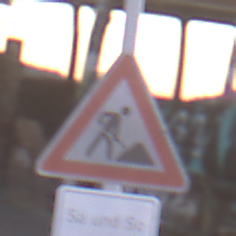
Verkehrszeichen: Arbeitsstelle
Zusatzzeichen unten: ZeitangabenMitBeschraenkungAufWochentage8
Umgebung: Outdoor, Suburban
Tageszeit: SunriseSunset
Wetter: PartlyCloudy
Licht: Natural
Jahreszeit: NotSpecified
Kontrast: LowContrast